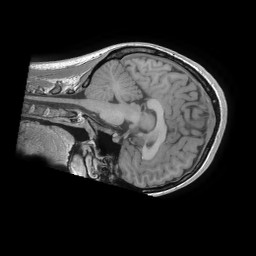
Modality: T1w
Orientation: sagittal
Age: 23
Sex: female
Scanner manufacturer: ge
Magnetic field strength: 3 T
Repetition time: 0.007312 s
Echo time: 0.002816 s